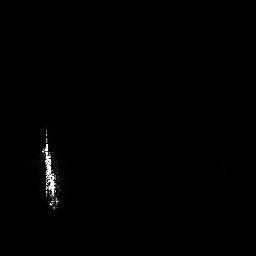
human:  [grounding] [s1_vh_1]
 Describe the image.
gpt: In the satellite image, there is  <ref>1 medium ship </ref> <box>[[15, 48, 23, 82, 0]]</box> located at left.